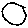
Label: moon